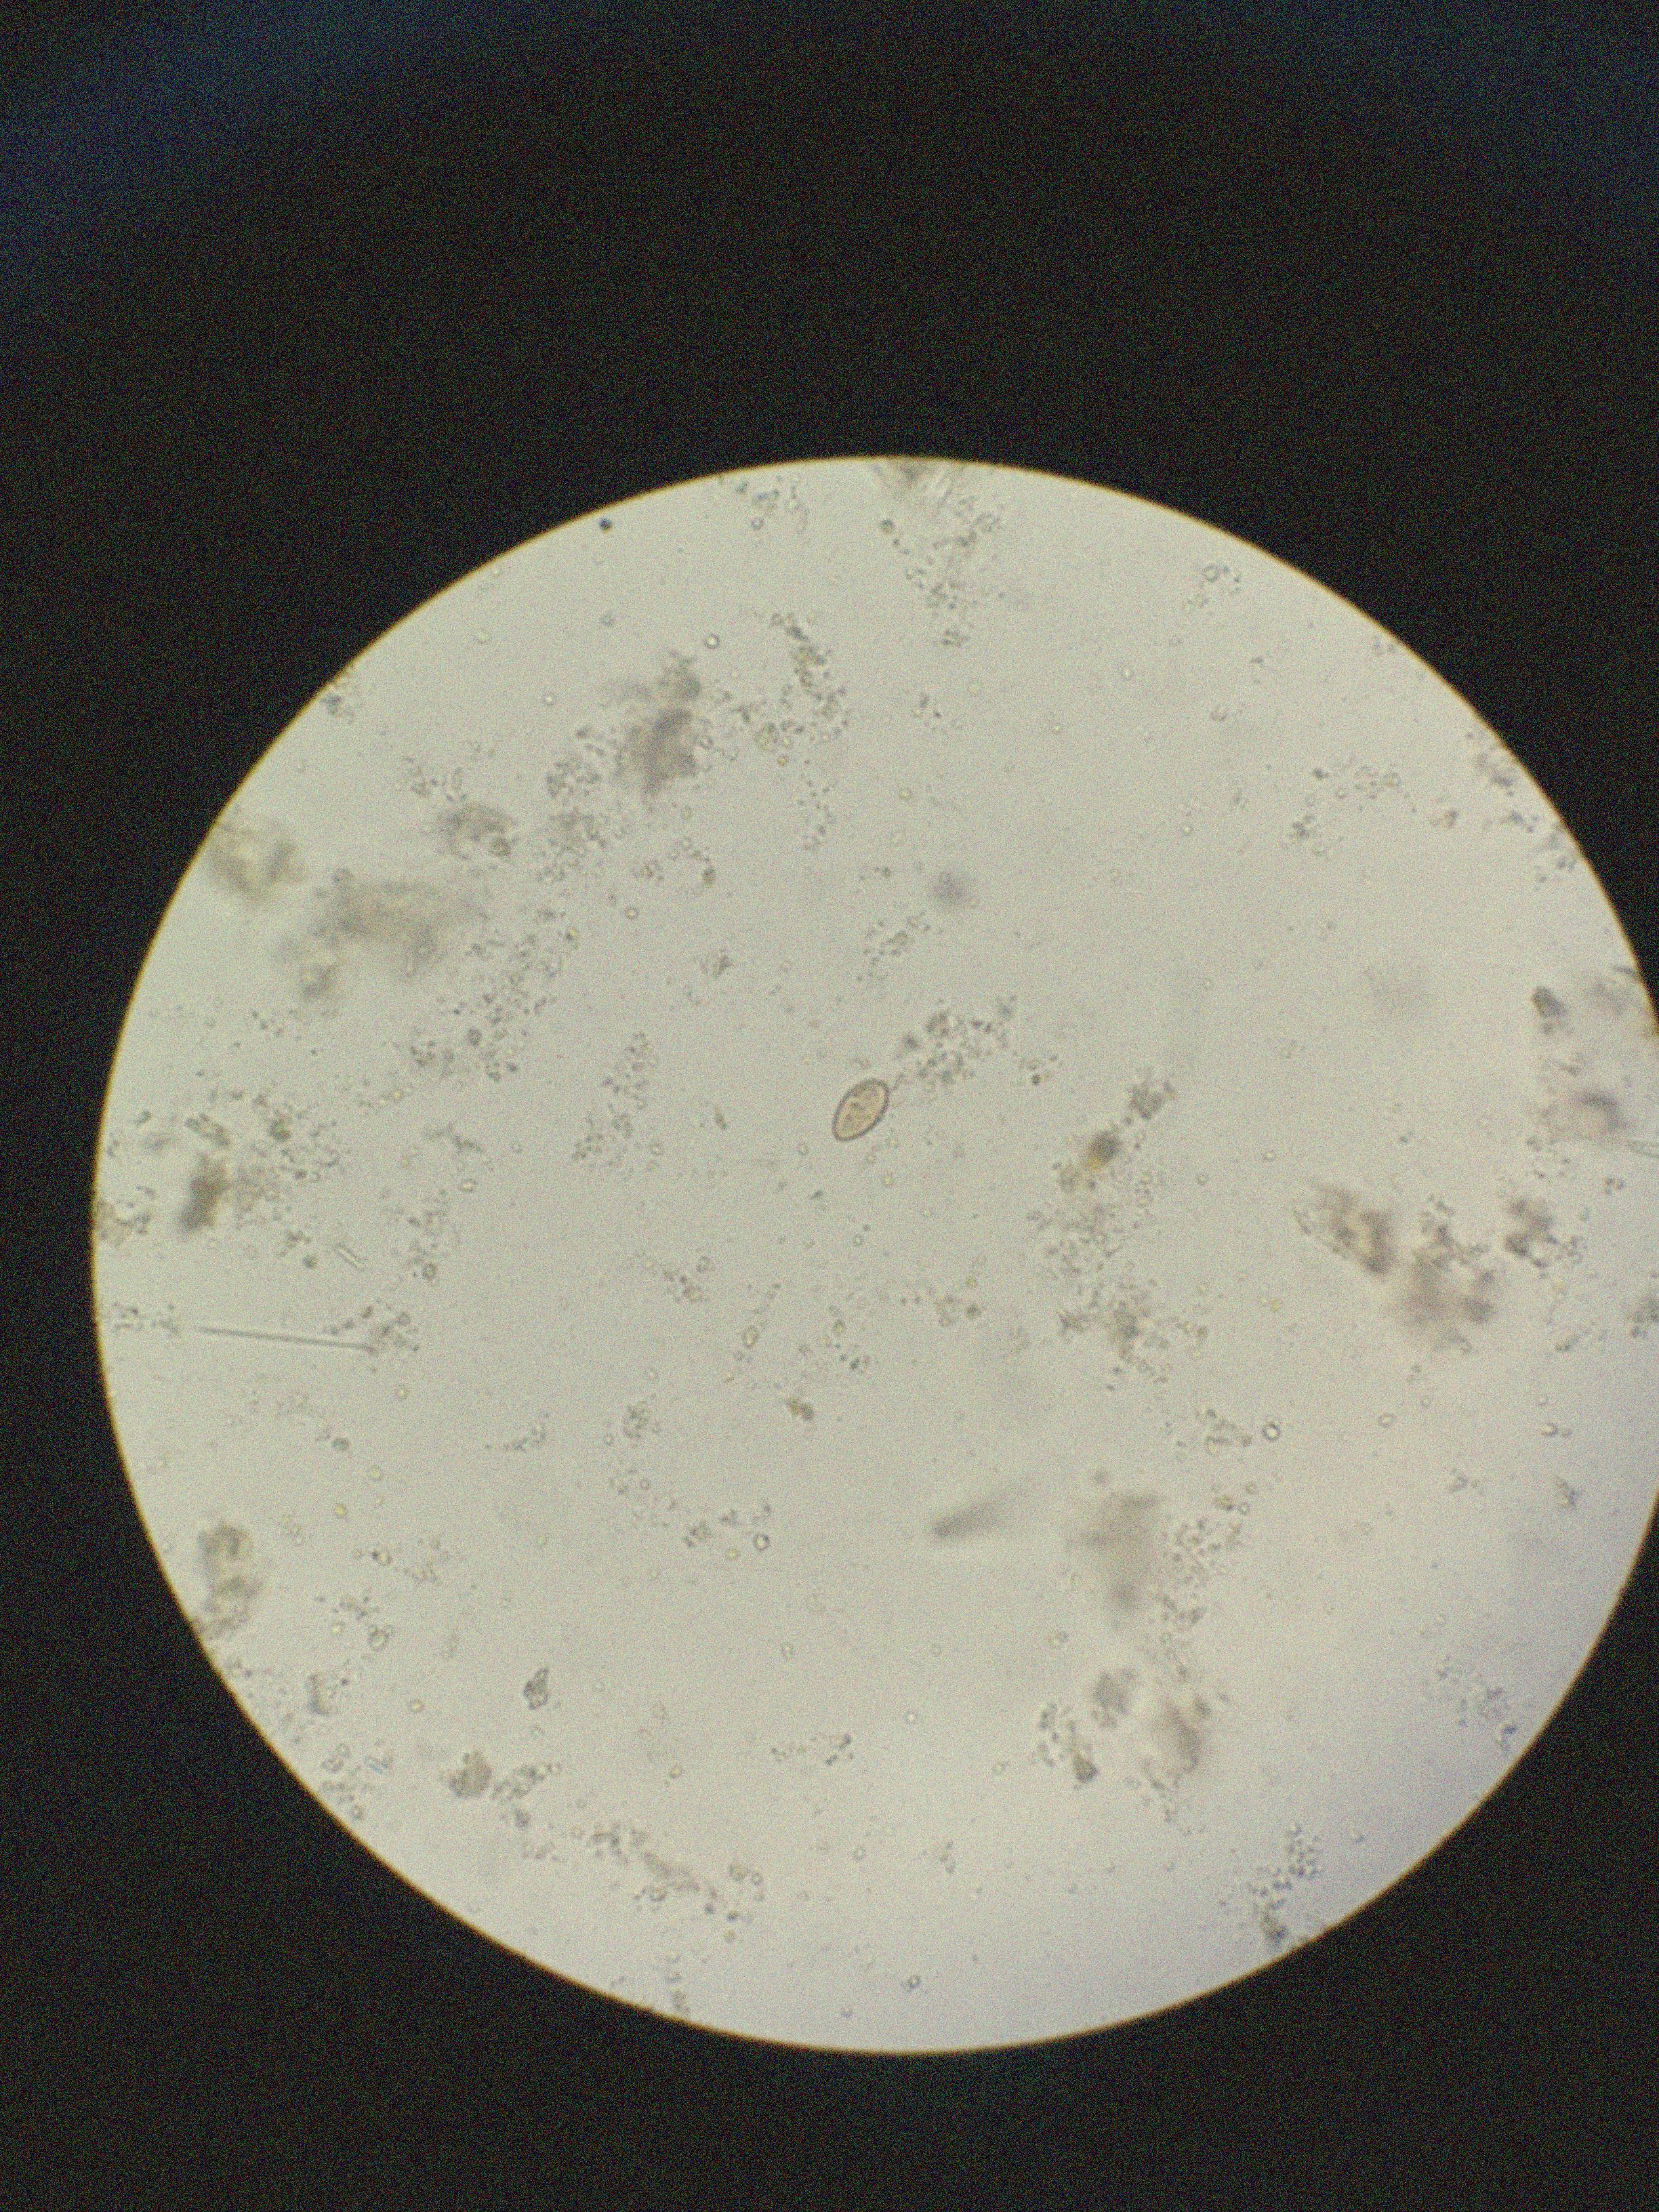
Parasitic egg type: Opisthorchis viverrine